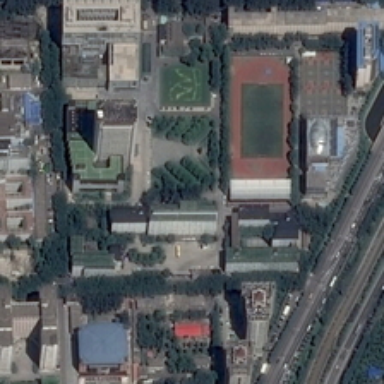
Many buildings and green trees are in a school with a playground .